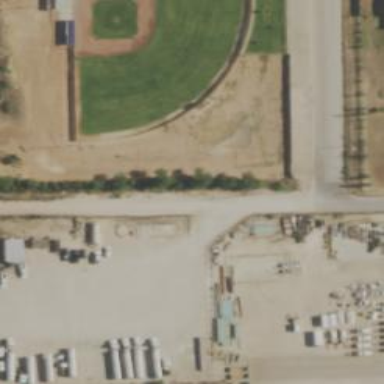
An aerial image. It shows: Baseball pitch for leisure land.